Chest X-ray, AP view. Patient: 43 years old, sex M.
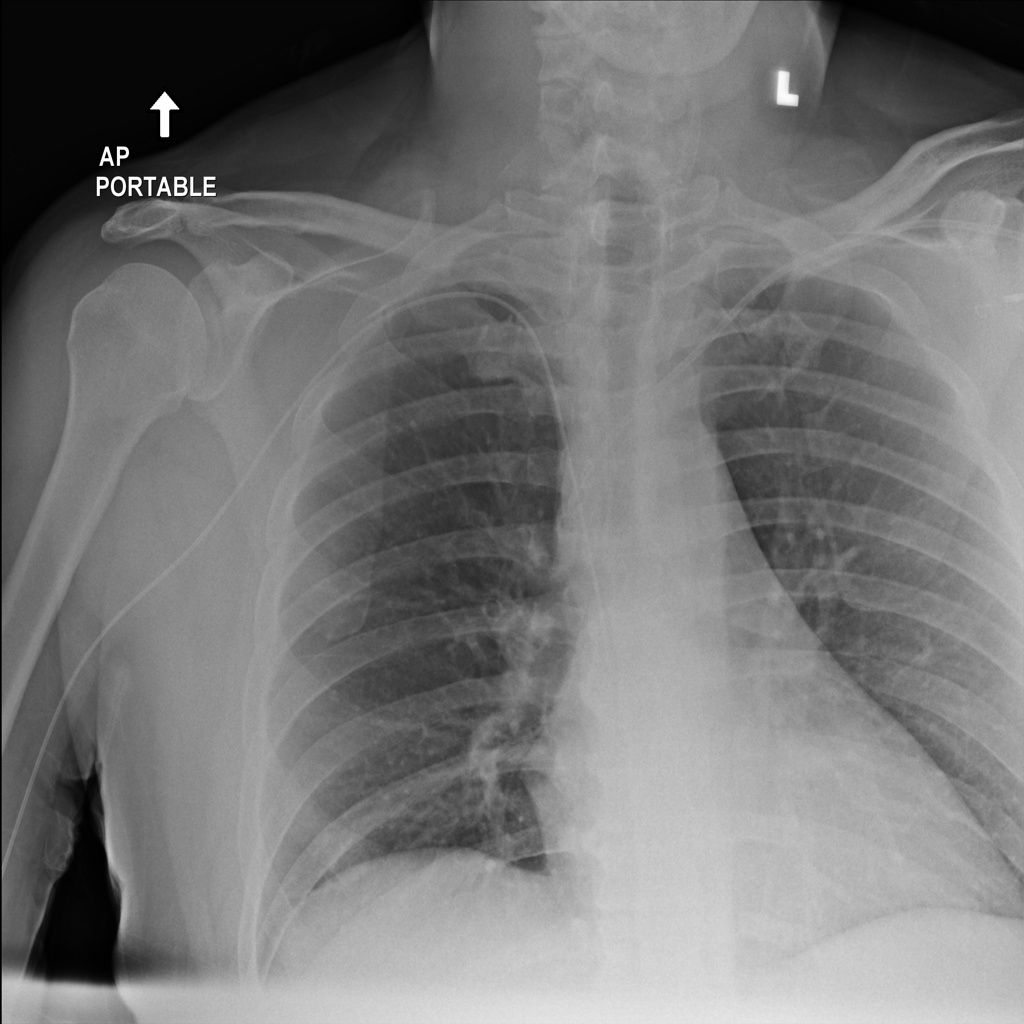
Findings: Infiltration